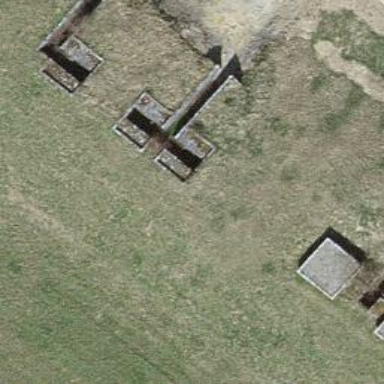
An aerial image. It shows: Military trench.